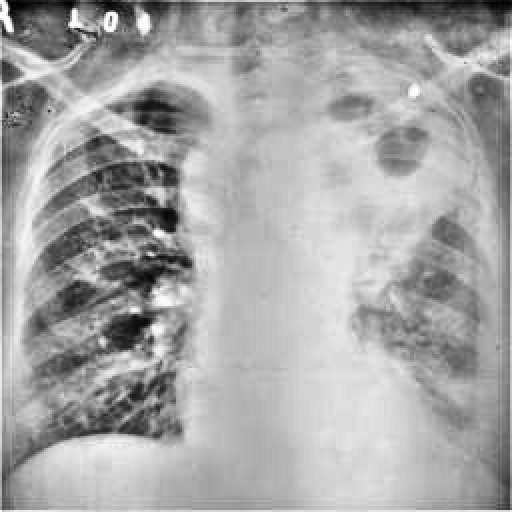
Finding: TUBERCULOSIS